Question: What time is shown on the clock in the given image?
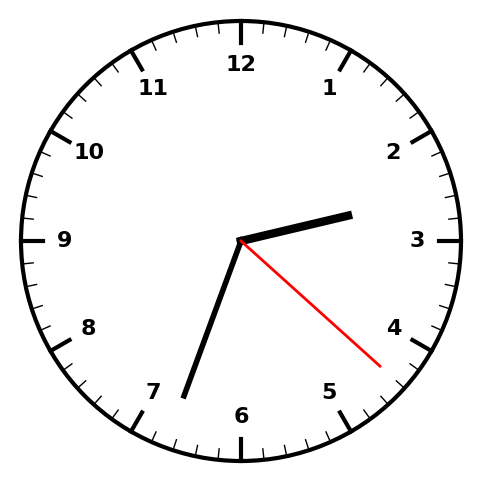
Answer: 02:33:22